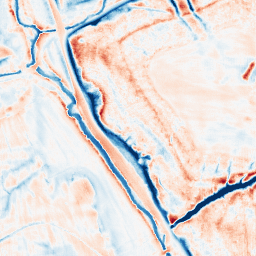
Category: classical
Decomposition family: gaussian_anisotropic
Decomposition parameters: sigma_x: 5
sigma_y: 5
Upsampling method: fft_zeropad
Upsampling parameters: scale: 2
Upsampling scale: 2